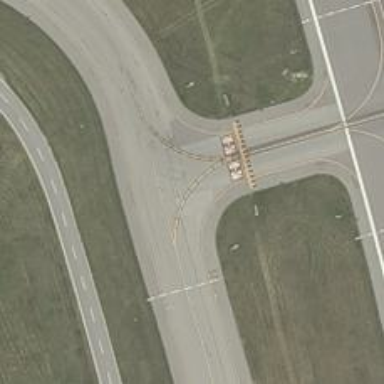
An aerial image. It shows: Image of taxiway at airport.